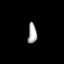
Tissue: lung
Cell type: Epithelial cells
Senescence score: 0.214
Nuclear area (px): 171
Mean DAPI intensity: 175.14